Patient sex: F
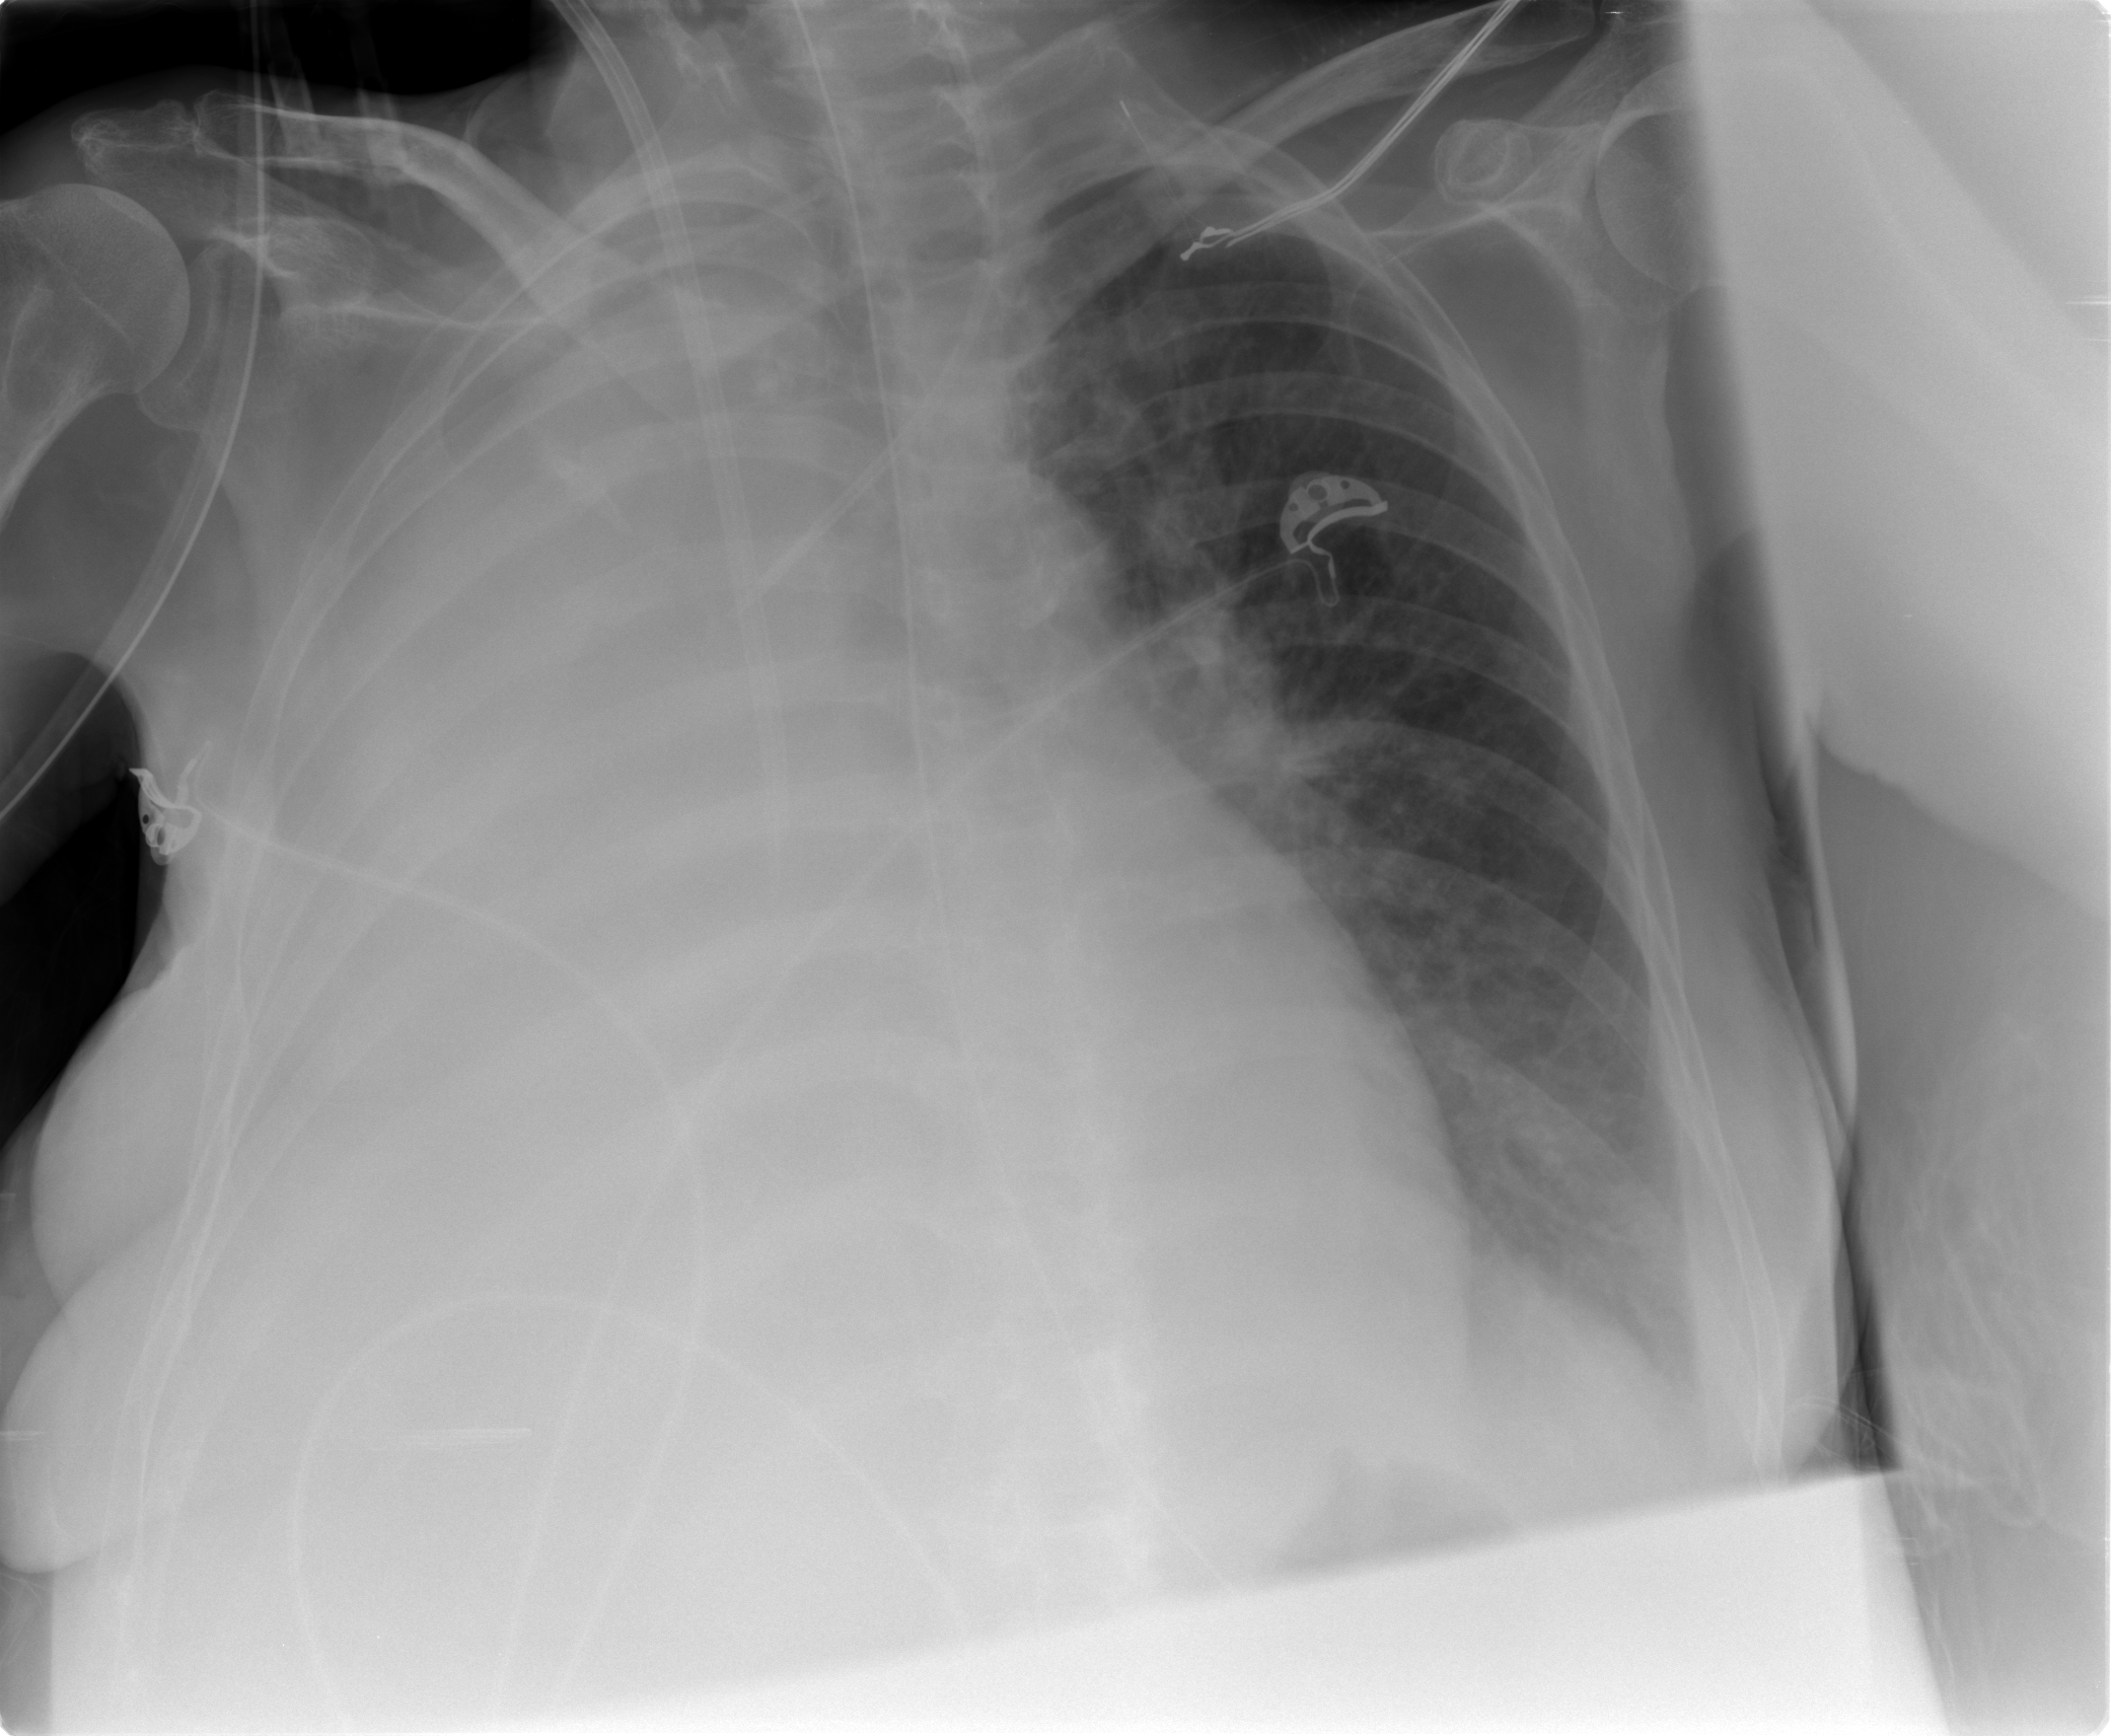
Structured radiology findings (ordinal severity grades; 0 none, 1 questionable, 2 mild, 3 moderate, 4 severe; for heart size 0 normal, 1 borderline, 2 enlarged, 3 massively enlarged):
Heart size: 0
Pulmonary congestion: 2
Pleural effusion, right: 4
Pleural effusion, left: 2
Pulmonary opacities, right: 2
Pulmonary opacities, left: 2
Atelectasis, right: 4
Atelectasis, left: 0